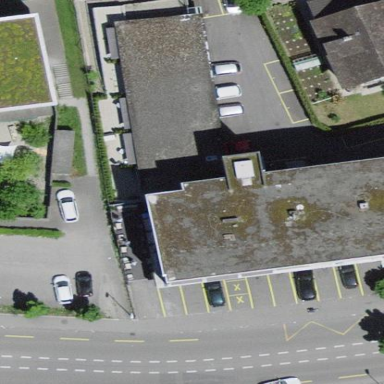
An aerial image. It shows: Building with apartments and flat roof.